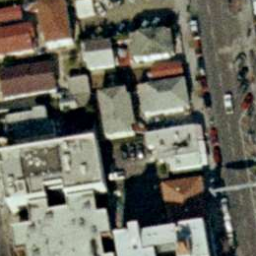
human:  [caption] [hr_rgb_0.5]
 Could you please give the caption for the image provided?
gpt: There are some cars on the road .

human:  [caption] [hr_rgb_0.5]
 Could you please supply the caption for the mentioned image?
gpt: There is one road next to many buildings .

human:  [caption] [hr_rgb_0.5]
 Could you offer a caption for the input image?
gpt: There are lots of buildings .

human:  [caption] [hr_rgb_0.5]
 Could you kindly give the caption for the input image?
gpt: Buildings and roads .

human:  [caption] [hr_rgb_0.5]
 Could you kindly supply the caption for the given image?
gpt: There are some cars on the road beside the buildings .